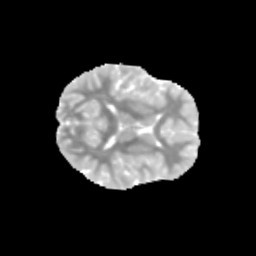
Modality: MD
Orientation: axial
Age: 10
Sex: female
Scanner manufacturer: siemens
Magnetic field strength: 3 T
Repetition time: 3.8 s
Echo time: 0.07 s